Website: walmart
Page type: address-validator
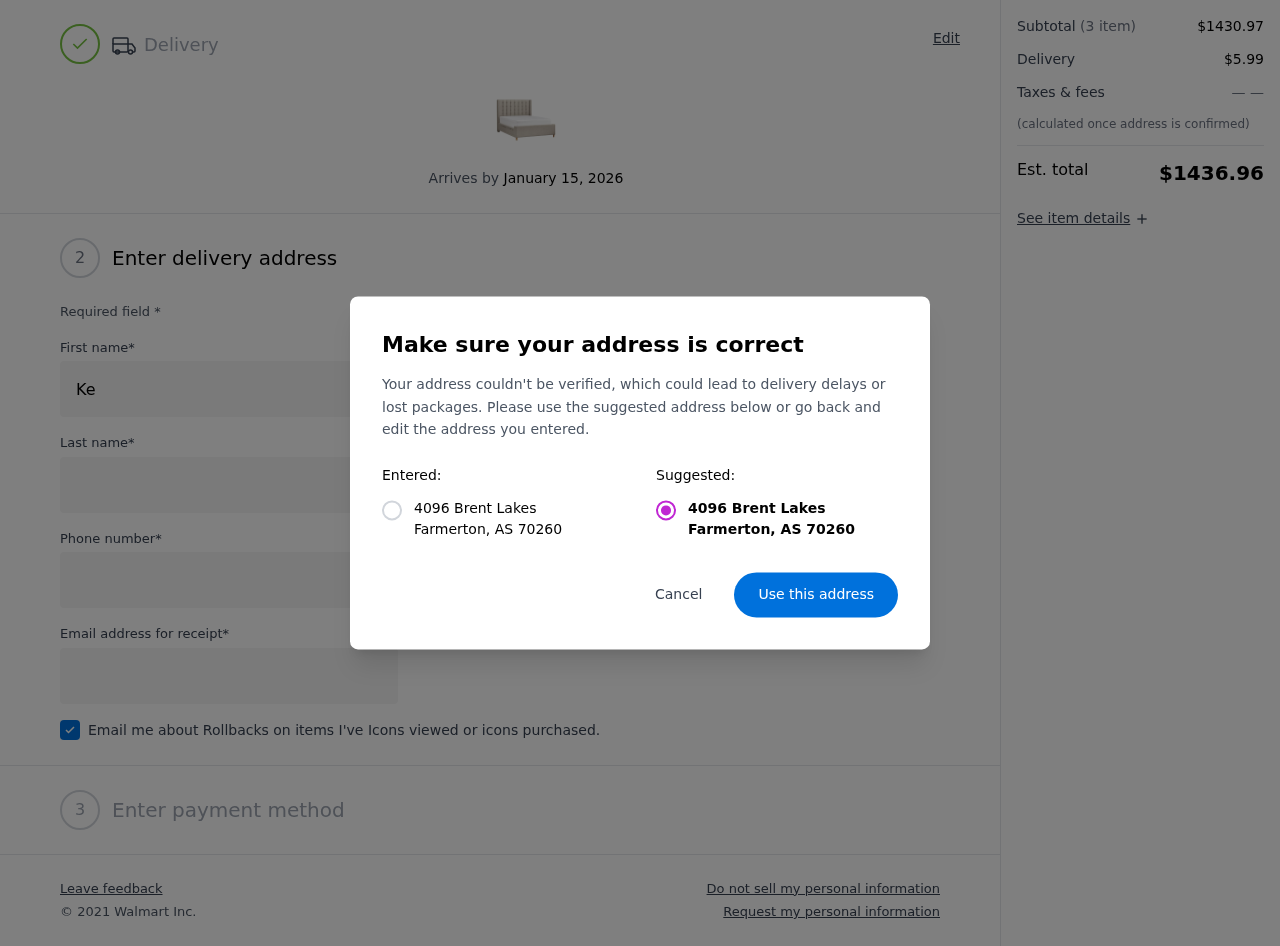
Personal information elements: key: PII_CITY
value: Farmerton
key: PII_POSTCODE
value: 70260
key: PII_STATE_ABBR
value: AS
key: PII_STREET
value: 4096 Brent Lakes
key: PII_FIRSTNAME
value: Kevin
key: PII_LASTNAME
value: Henry
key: PII_PHONE
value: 4613548018
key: PII_EMAIL
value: kevin_henry@gmail.com
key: PII_STATE
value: AS
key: PII_POSTCODE_FULL
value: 70260
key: PII_POSTCODE_NUMERIC
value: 70260
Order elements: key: ORDER_DELIVERY_DATE
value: January 15, 2026
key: ORDER_SUBTOTAL
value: $1430.97
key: ORDER_SHIPPING_COST
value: $5.99
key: ORDER_TOTAL
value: $1436.96